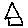
Label: house